Question: Certain google sites such as GMail, Google Voice, and others show a little blue dot when they update in the background (when the window doesn't have focus). This is definitely done through a JavaScript API. I've seen at least one other website (imo.im) do it as well.
How do you make this happen in JavaScript?
If you aren't entirely sure what I'm talking about, here is an image:

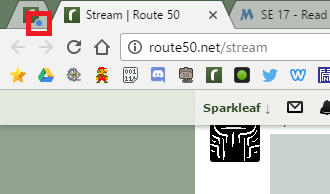
Answer: Apparently tabs flash automatically when you change the title, this does not work for pinned tabs however.
Oh wait, it work for pinned tabs, but not apps.
<URL>